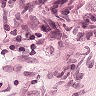
Metastatic tissue present: no